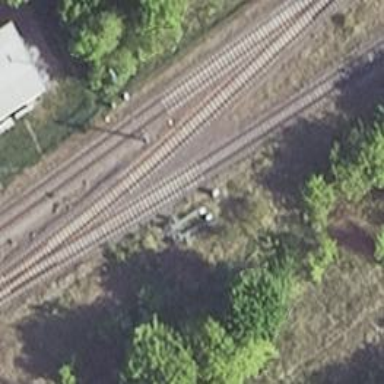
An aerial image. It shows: Railway track.